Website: macys
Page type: receipt
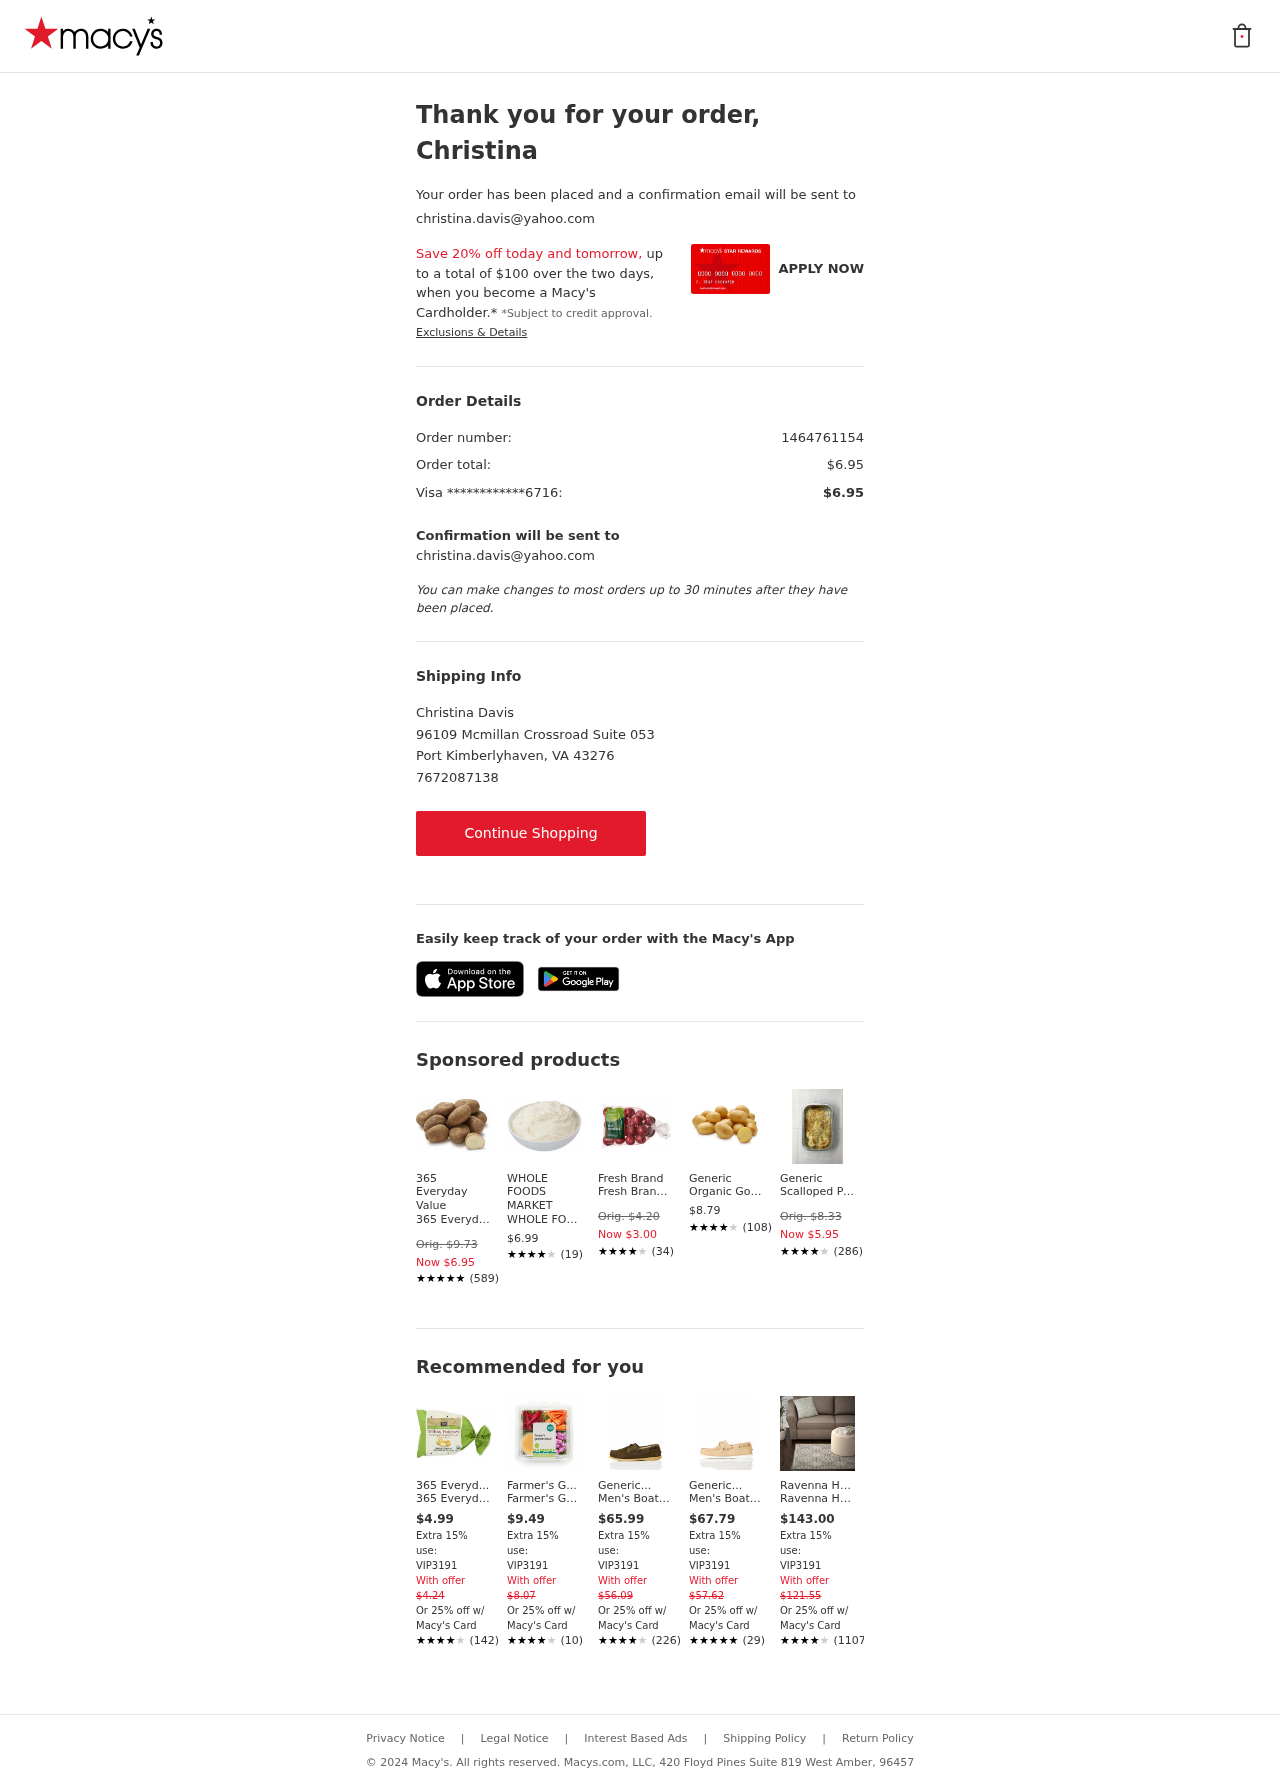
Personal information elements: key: PII_CARD_LAST4
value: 6716
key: PII_CARD_TYPE
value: Visa
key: PII_EMAIL
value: christina.davis@yahoo.com
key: PII_FIRSTNAME
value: Christina
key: PII_FULLNAME
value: Christina Davis
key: PII_PHONE
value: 7672087138
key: PII_PROMO_CODE
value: VIP3191
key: PII_STREET
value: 96109 Mcmillan Crossroad Suite 053
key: PII_EMAIL2
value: christina.davis@yahoo.com
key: PII_CITY_STATE_ZIP
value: Port Kimberlyhaven, VA 43276
Product elements: key: PRODUCT10_BRAND
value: Ravenna Home
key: PRODUCT10_NAME
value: Ravenna Home Floral Medallion Tiled Rug, 4' x 6', Warm Grey with Ivory
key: PRODUCT10_NUM_RATINGS
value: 1107
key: PRODUCT10_PRICE
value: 143
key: PRODUCT10_RATING
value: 4.3
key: PRODUCT1_BRAND
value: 365 Everyday Value
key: PRODUCT1_NAME
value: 365 Everyday Value, Organic Russet Potatoes, 5 lb Bag
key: PRODUCT1_NUM_RATINGS
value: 589
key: PRODUCT1_PRICE
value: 6.95
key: PRODUCT1_RATING
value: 4.8
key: PRODUCT2_BRAND
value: WHOLE FOODS MARKET
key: PRODUCT2_NAME
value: WHOLE FOODS MARKET Mashed Potatoes, 32 OZ
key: PRODUCT2_NUM_RATINGS
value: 19
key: PRODUCT2_PRICE
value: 6.99
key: PRODUCT2_RATING
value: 4.3
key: PRODUCT3_BRAND
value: Fresh Brand
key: PRODUCT3_NAME
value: Fresh Brand – Red Potatoes, 5 lb
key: PRODUCT3_NUM_RATINGS
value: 34
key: PRODUCT3_PRICE
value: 3
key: PRODUCT3_RATING
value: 3.9
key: PRODUCT4_BRAND
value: Generic
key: PRODUCT4_NAME
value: Organic Gold Potatoes, 5 lb
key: PRODUCT4_NUM_RATINGS
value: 108
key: PRODUCT4_PRICE
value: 8.79
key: PRODUCT4_RATING
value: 3.5
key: PRODUCT5_BRAND
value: Generic
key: PRODUCT5_NAME
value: Scalloped Potatoes
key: PRODUCT5_NUM_RATINGS
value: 286
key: PRODUCT5_PRICE
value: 5.95
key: PRODUCT5_RATING
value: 3.8
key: PRODUCT6_BRAND
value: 365 Everyday Value
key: PRODUCT6_NAME
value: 365 Everyday Value, Organic Yellow Potatoes, 3 Pound
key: PRODUCT6_NUM_RATINGS
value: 142
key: PRODUCT6_PRICE
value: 4.99
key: PRODUCT6_RATING
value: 4.4
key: PRODUCT7_BRAND
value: Farmer's Garden
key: PRODUCT7_NAME
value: Farmer's Garden Salad, 4.1 oz
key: PRODUCT7_NUM_RATINGS
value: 10
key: PRODUCT7_PRICE
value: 9.49
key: PRODUCT7_RATING
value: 4.1
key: PRODUCT8_BRAND
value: Generic
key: PRODUCT8_NAME
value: Men's Boat Shoes
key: PRODUCT8_NUM_RATINGS
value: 226
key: PRODUCT8_PRICE
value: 65.99
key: PRODUCT8_RATING
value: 4.1
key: PRODUCT9_BRAND
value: Generic
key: PRODUCT9_NAME
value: Men's Boat Shoes
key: PRODUCT9_NUM_RATINGS
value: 29
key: PRODUCT9_PRICE
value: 67.79
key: PRODUCT9_RATING
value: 4.6
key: PRODUCT1_ORIGINAL_PRICE
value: Orig. $9.73
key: PRODUCT3_ORIGINAL_PRICE
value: Orig. $4.20
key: PRODUCT5_ORIGINAL_PRICE
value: Orig. $8.33
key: PRODUCT6_OFFER_PRICE
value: $4.24
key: PRODUCT7_OFFER_PRICE
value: $8.07
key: PRODUCT8_OFFER_PRICE
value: $56.09
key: PRODUCT9_OFFER_PRICE
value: $57.62
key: PRODUCT10_OFFER_PRICE
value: $121.55
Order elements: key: ORDER_ID
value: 1464761154
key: ORDER_TOTAL
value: $6.95